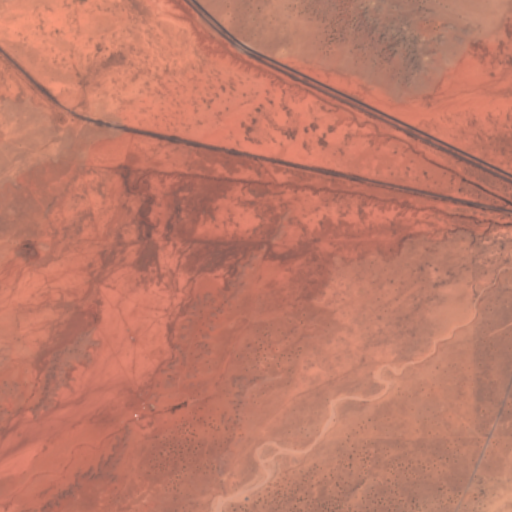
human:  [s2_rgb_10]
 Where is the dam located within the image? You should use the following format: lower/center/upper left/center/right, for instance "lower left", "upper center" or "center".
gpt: The dam is located in the center left of the image.
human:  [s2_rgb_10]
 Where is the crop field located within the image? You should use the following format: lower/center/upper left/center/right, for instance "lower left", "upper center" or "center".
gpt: There is no crop field in the image.